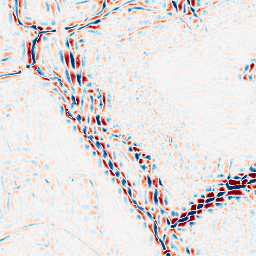
Category: wavelet
Decomposition family: wavelet_dwt
Decomposition parameters: wavelet: coif2
level: 3
Upsampling method: quartic
Upsampling parameters: scale: 8
Upsampling scale: 8